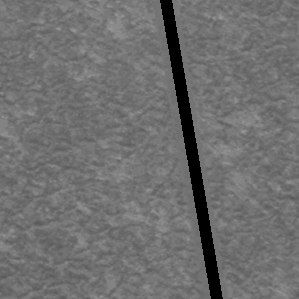
Label: frost